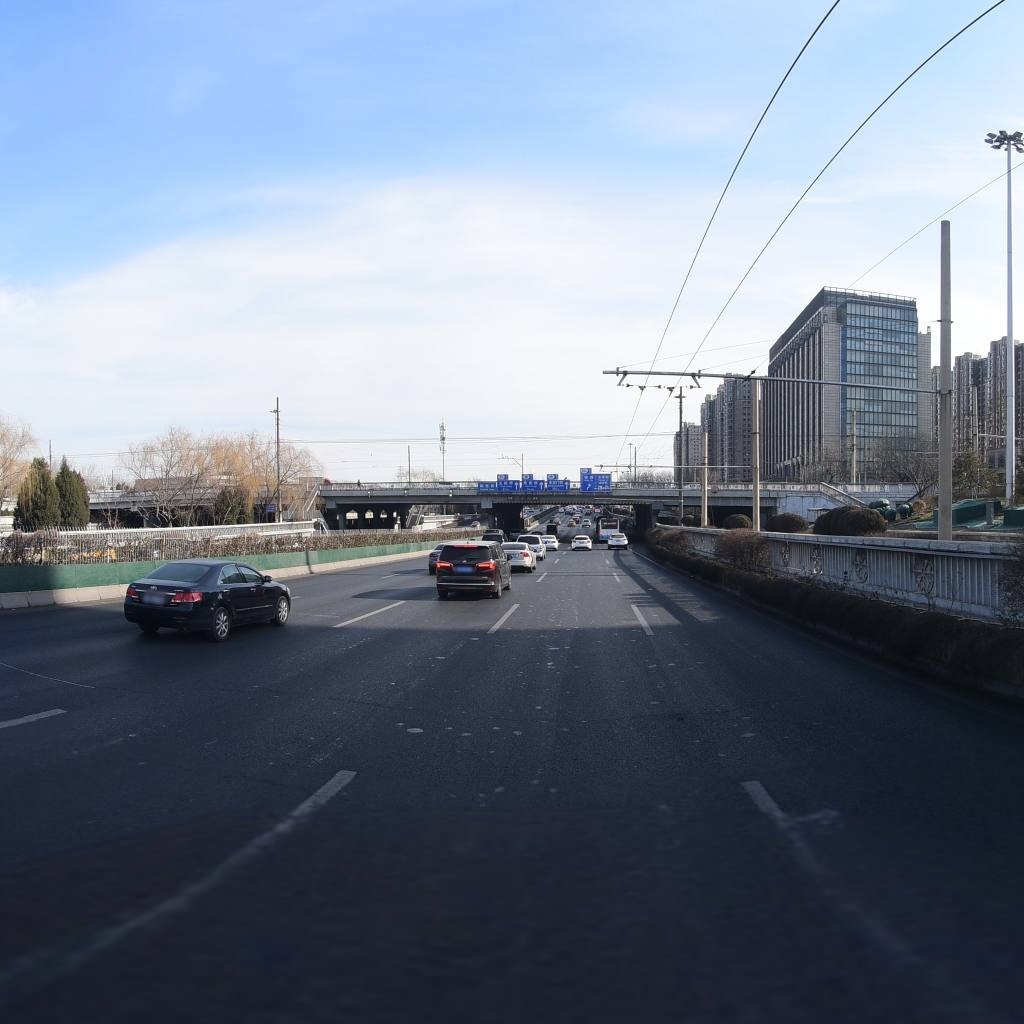
Region: Dongcheng
Road damage annotations: transverse patch, transverse crack, transverse crack